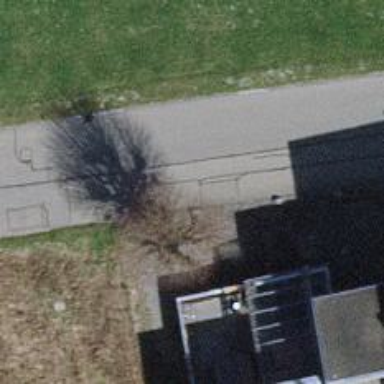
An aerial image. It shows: Bus stop with platform for public transport.